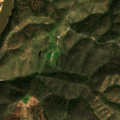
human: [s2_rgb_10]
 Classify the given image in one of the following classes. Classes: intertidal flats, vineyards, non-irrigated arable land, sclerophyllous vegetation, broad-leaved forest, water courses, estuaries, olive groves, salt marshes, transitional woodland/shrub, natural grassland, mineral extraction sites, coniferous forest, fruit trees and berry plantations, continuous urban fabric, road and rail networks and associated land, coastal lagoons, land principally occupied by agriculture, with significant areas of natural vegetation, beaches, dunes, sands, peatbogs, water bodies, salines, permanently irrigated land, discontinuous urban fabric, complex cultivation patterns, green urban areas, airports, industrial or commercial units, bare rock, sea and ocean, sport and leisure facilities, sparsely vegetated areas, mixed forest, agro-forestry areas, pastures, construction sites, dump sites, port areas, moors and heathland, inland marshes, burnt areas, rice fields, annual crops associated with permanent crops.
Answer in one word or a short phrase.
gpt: agro-forestry areas, broad-leaved forest, water bodies